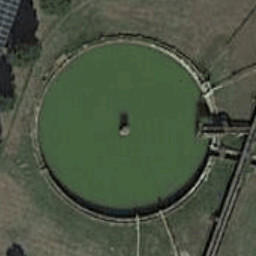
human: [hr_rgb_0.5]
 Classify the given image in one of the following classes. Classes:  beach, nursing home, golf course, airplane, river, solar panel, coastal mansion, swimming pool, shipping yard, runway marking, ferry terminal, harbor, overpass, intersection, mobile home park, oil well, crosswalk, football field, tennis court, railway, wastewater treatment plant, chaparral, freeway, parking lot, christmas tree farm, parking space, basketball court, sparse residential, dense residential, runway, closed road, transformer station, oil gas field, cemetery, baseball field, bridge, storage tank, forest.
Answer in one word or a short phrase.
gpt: wastewater treatment plant